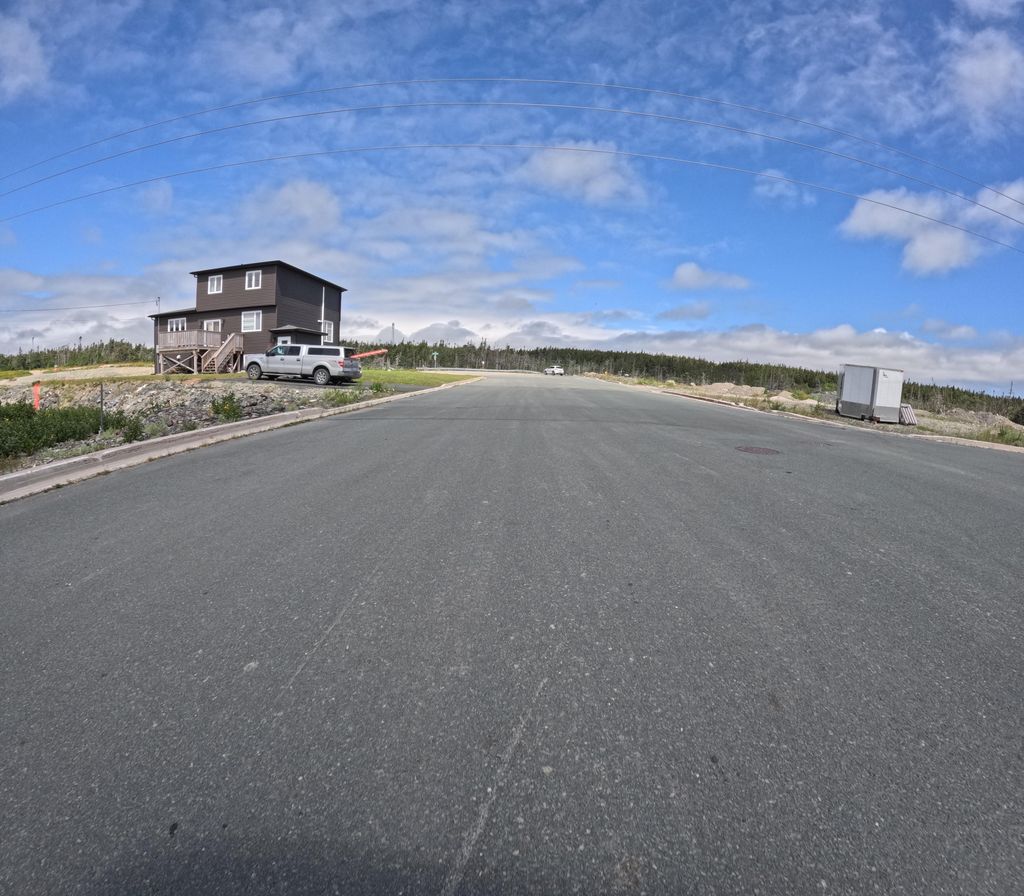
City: st_johns